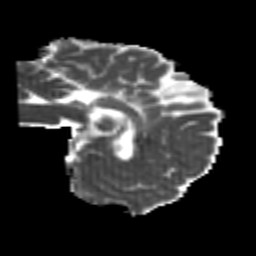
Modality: MD
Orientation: sagittal
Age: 20
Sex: female
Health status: healthy
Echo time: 0.074 s